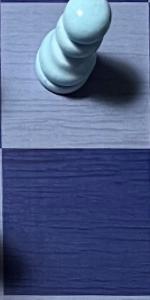
Label: Empty